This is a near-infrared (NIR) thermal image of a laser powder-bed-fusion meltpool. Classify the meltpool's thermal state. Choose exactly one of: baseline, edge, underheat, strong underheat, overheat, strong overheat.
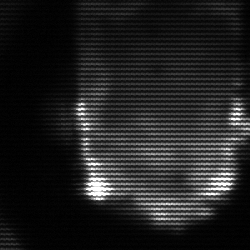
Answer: baseline